Question: I have minidemo with three fragments. One displays two 'TextView' and an 'editview' directly, the next treat the same layout as rows in a list with custom adapter, the third displays a plain list with standard adapter (simple_list_item_1)
The activity uses a standard theme ('Theme.AppCompat.Light.DarkActionBar'), which I have not modified.
I would have expected all three blocks to be styled similarly. Instead, the second block with the custom adapter does not seem to get styled according to the light theme at all. (See screenshot at end of this post)
Ideal,ly I'd like the rows of the custom list to be styled like the first block. Alternatively, I'd like to get the style of the third block applied. However, all of the fonts and backgrounds seem to be some off color and I am not sure how to find out what is currently used as part of the theme. Therefore, fixing the middle block's style by manually assigning text colors, sizes, backgrounds, etc. is not an option.
For the whole demo please refer to <URL>
This is the item_row.xml layout file (The top level relative layout tag seems to be stripped by the editor. For the full layout please go to <URL>
'''
<TextView android:text="large"
android:layout_width="wrap_content"
android:layout_height="wrap_content"
android:textAppearance="?android:textAppearanceLarge"
android:id="@+id/text1_field" />
<TextView android:text="large inverse"
android:layout_width="wrap_content"
android:layout_height="wrap_content"
android:id="@+id/text2_field"
android:textAppearance="?android:attr/textAppearanceLargeInverse"
android:layout_centerHorizontal="true" />
<EditText
android:layout_width="wrap_content"
android:layout_height="wrap_content"
android:inputType="number"
android:ems="5"
android:id="@+id/edit_field"
android:layout_alignParentRight="true" />
</RelativeLayout>
'''
The custom fragment. Again, the full version is on <URL>
'''
public class CustomItemFragment extends ListFragment {
String[] DATA = new String[] {"foo1", "foo2", "foo3"};
public void onCreate(Bundle savedInstanceState) {
super.onCreate(savedInstanceState);
ItemAdapter adapter = new ItemAdapter(this.getActivity().getApplicationContext(), DATA);
setListAdapter(adapter);
}
'''
}'
The adapter (<URL>:
'''
public class ItemAdapter extends BaseAdapter {
private static final String TAG = ItemAdapter.class.getSimpleName();
private final Context mContext;
private final String[] mData;
public ItemAdapter(Context mContext, String[] data) {
this.mContext = mContext;
this.mData = data;
}
@Override
public int getCount() {
return mData.length;
}
@Override
public Object getItem(int position) {
return mData[position];
}
@Override
public long getItemId(int position) {
return position;
}
@Override
public View getView(int position, View convertView, ViewGroup parent) {
LayoutInflater inflater = (LayoutInflater) LayoutInflater.from(mContext);
View rowView = inflater.inflate(R.layout.item_row, parent, false);
TextView text1View = (TextView) rowView.findViewById(R.id.text1_field);
TextView text2View = (TextView) rowView.findViewById(R.id.text2_field);
EditText editText = (EditText) rowView.findViewById(R.id.edit_field);
text1View.setText(mData[position]);
text2View.setText(mData[position]);
editText.setText(Integer.toString(position));
return rowView;
}
'''
And then, here is a sceenshot to demo the effect.

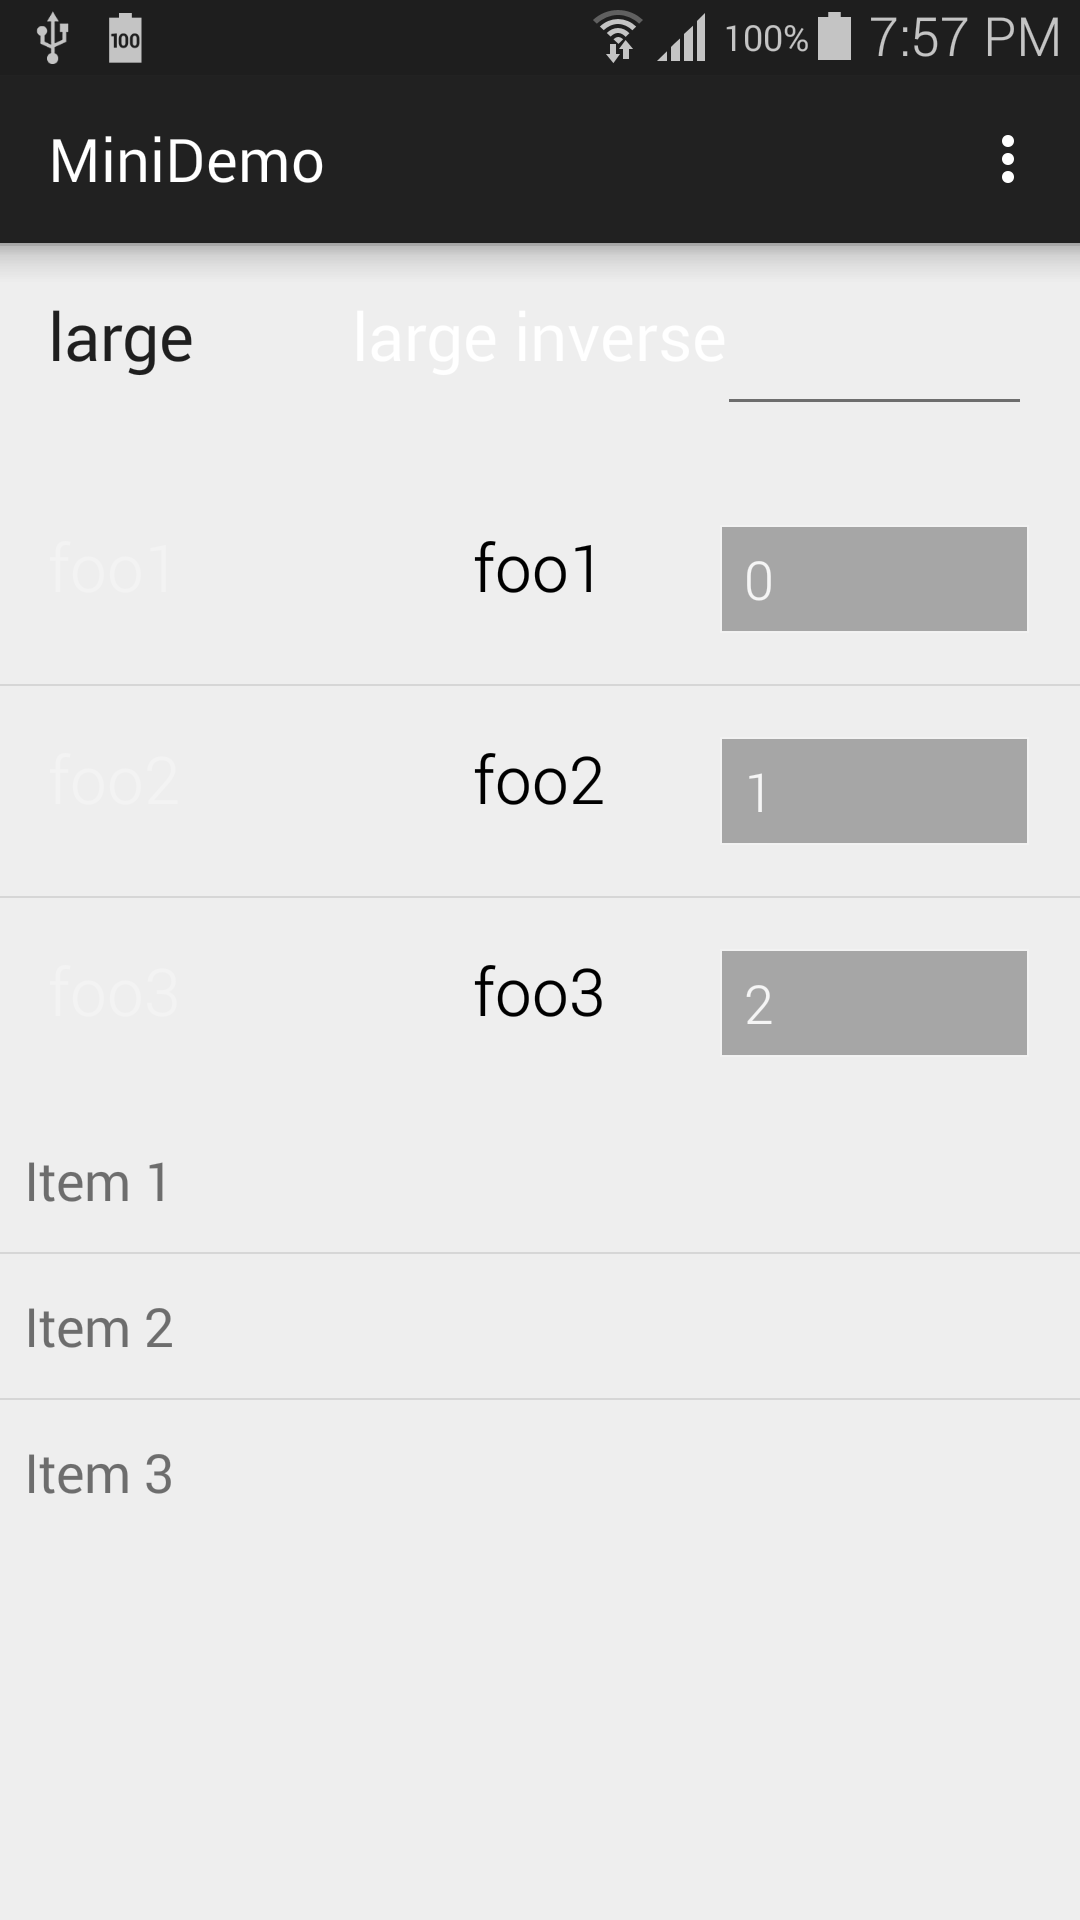
Answer: Arghh, I just found the answer, with a hint from <URL>
The trick is to remove 'getActivityContext()' and to pass in the activity object directly when creating the adapter. Sad but effective.